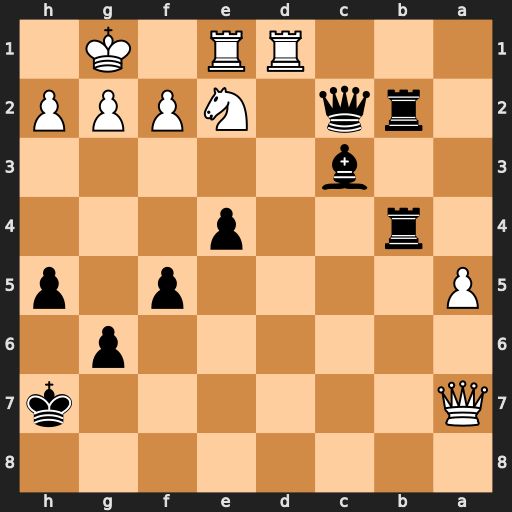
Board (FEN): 8/Q6k/6p1/P4p1p/1r2p3/2b5/1rq1NPPP/3RR1K1
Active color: b
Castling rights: -
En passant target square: -
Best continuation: Rb7 Qxb7+ Rxb7